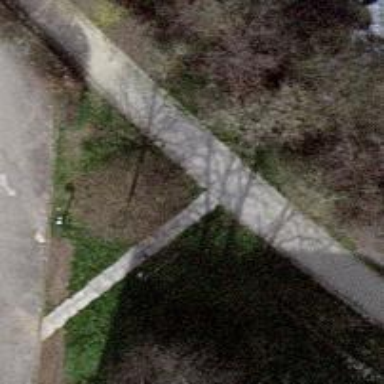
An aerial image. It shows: Footway with surface of fine gravel.